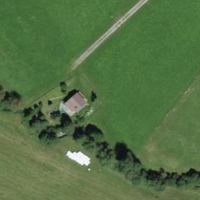
EUNIS habitat code: 24
Species observed at this site:
Salvia pratensis